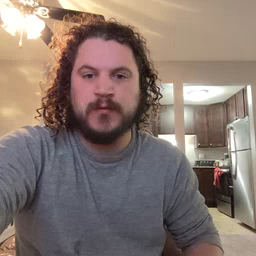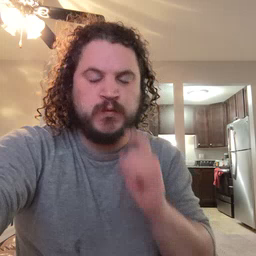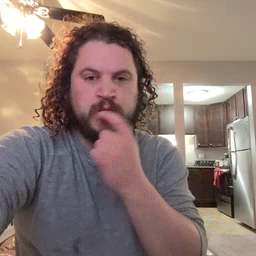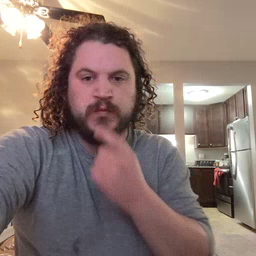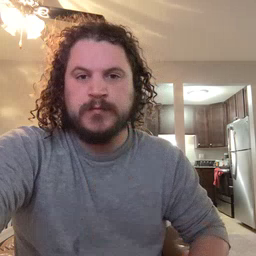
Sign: tooth